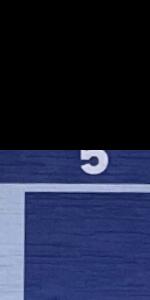
Label: Empty